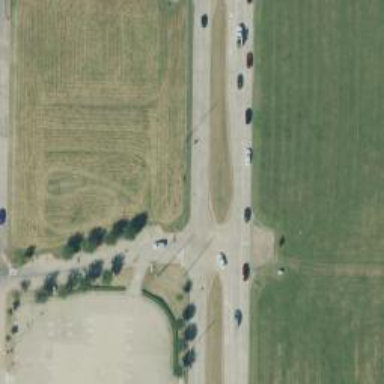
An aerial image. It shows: Secondary link road.